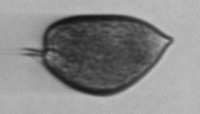
Label: Prorocentrum_micans